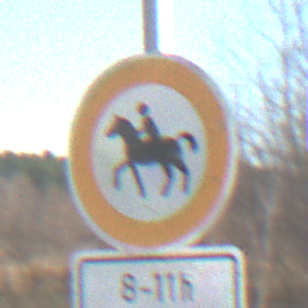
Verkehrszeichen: VerbotReiter
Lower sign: ZeitangabenOhneBeschraenkungAufWochentage2
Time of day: MorningAfternoon
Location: Outdoor (Nature)
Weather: PartlyCloudy
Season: NotSpecified
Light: Natural